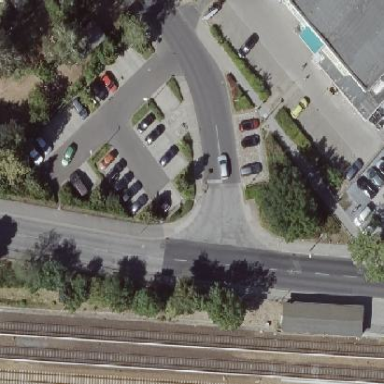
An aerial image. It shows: Parking area with surface parking. It includes park and ride facilities.